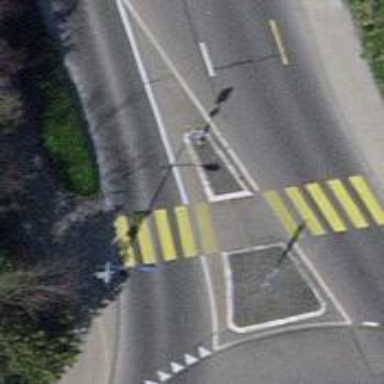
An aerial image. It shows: Marked asphalt footway with marked crossing. The crossing includes island.